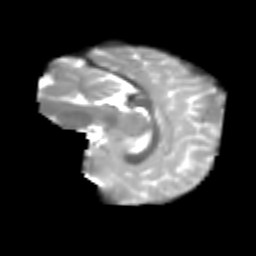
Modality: T2w
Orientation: sagittal
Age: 7
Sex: female
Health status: healthy